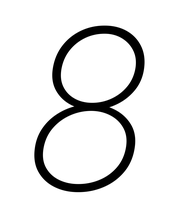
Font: Roboto-Italic_ExtraLight_Italic